Question: So I have a video sharing website, written in PHP. Now when a share a link, it will just show the link. But I want it to have a embed video part below the link. Here's the screenshot of what I mean.

Is there any way to implement it?
Thank you :)
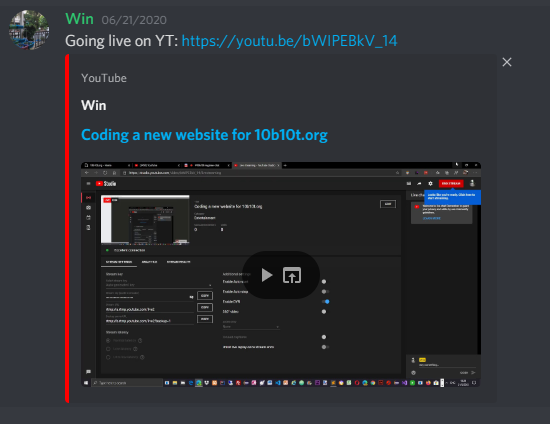
Answer: If you want to share it as like sharing a youtube video link with preview thumbnails then may be this helps you.
I think you need to use the og tag which helps you to preview a link while sending on social media as thumbnails. if you mean that you use it.
create og tag and placed it in meta tag in head section like this:
'''
<meta property="og:image" content="https://domain_name.com/ftp_path/image_name.png"/>
<meta property="og:image:width" content="1200" />
<meta property="og:image:height" content="680" />
'''
this og tag helps you to view your link image while sharing. and you also have to mention title and description if you want.
may be you try it.